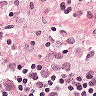
Metastatic tissue present: no